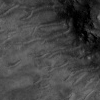
Atmospheric dust classification: not_dusty